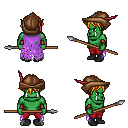
a pixel art fantasy rpg character, male body template, orc, green skin, maroon tattered cape, red pants, light blonde short bangs hairstyle, leather cap, leather bracers, black shoes, spear, four views (front, back, left, right), 2x2 character sprite sheet, small pixel art, hard edges, no anti-aliasing